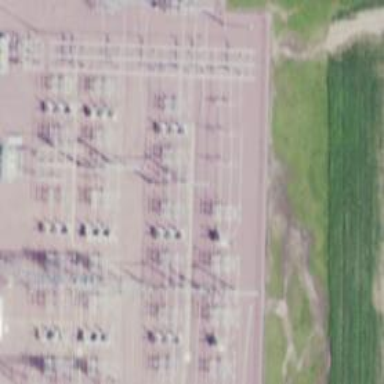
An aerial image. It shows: Switch for power supply.